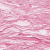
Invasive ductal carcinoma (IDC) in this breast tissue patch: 0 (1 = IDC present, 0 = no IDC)